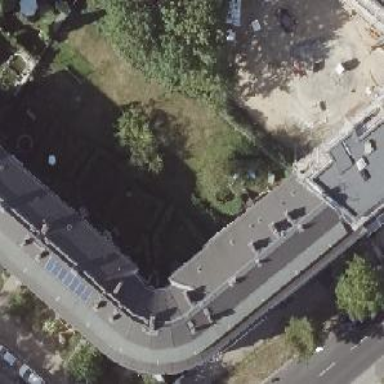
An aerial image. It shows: Residential apartments with gabled roof.